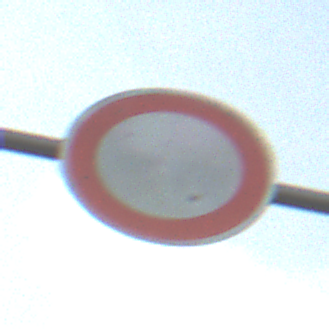
Verkehrszeichen: VerbotFahrzeugeAllerArt
Umgebung: Outdoor, RoadRail
Tageszeit: SunriseSunset
Wetter: PartlyCloudy
Licht: Natural
Jahreszeit: NotSpecified
Kontrast: LowContrast